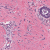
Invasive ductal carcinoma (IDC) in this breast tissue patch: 0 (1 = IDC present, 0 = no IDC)